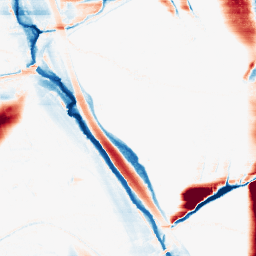
Category: morphological
Decomposition family: morphological_rect
Decomposition parameters: operation: average
width: 50
height: 5
Upsampling method: sinc_hamming
Upsampling parameters: scale: 4
kernel_size: 16
Upsampling scale: 4